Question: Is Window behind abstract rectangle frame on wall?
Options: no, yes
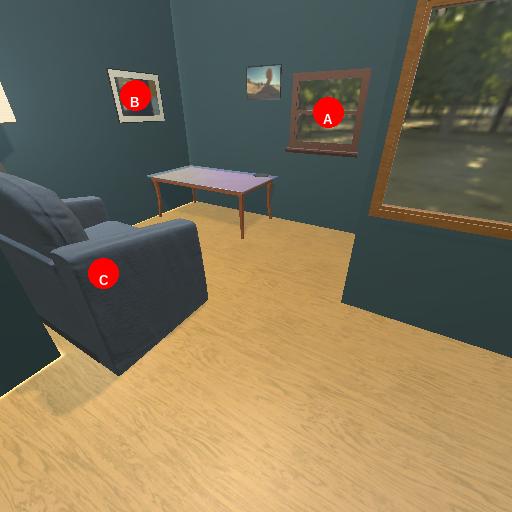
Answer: no